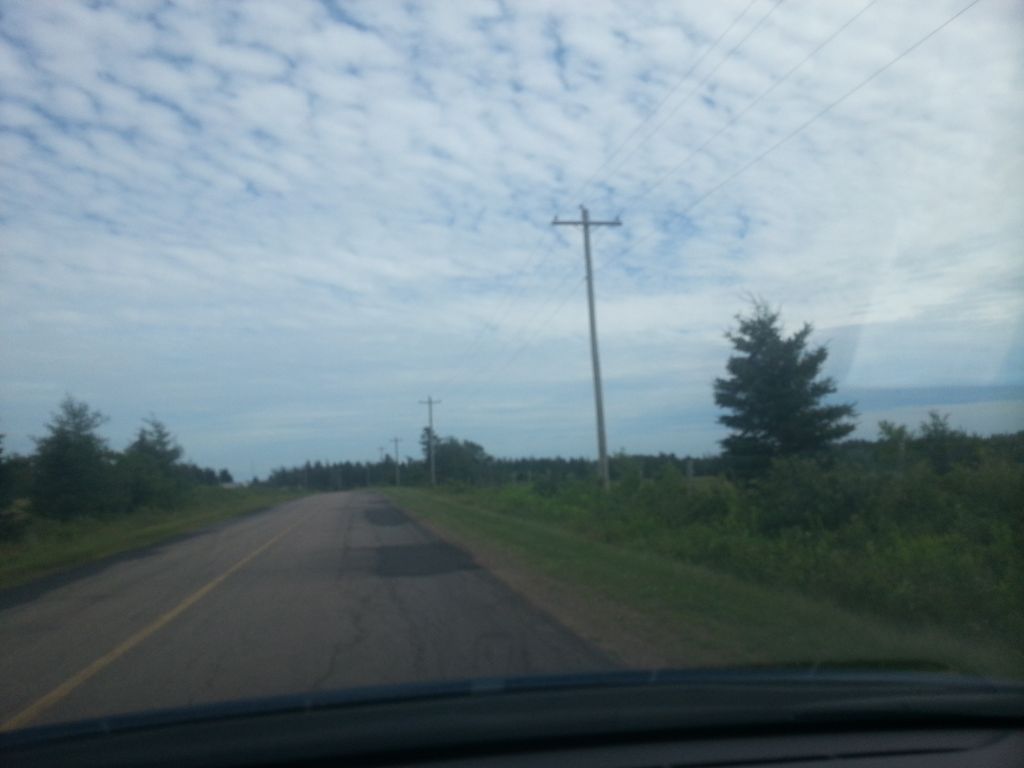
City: charlottetown